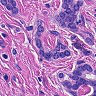
Metastatic tissue present: yes